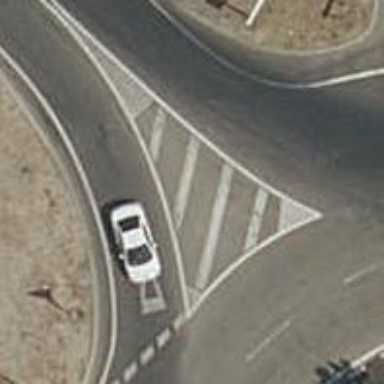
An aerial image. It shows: Road with "give way" sign.